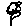
Label: flower